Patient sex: F
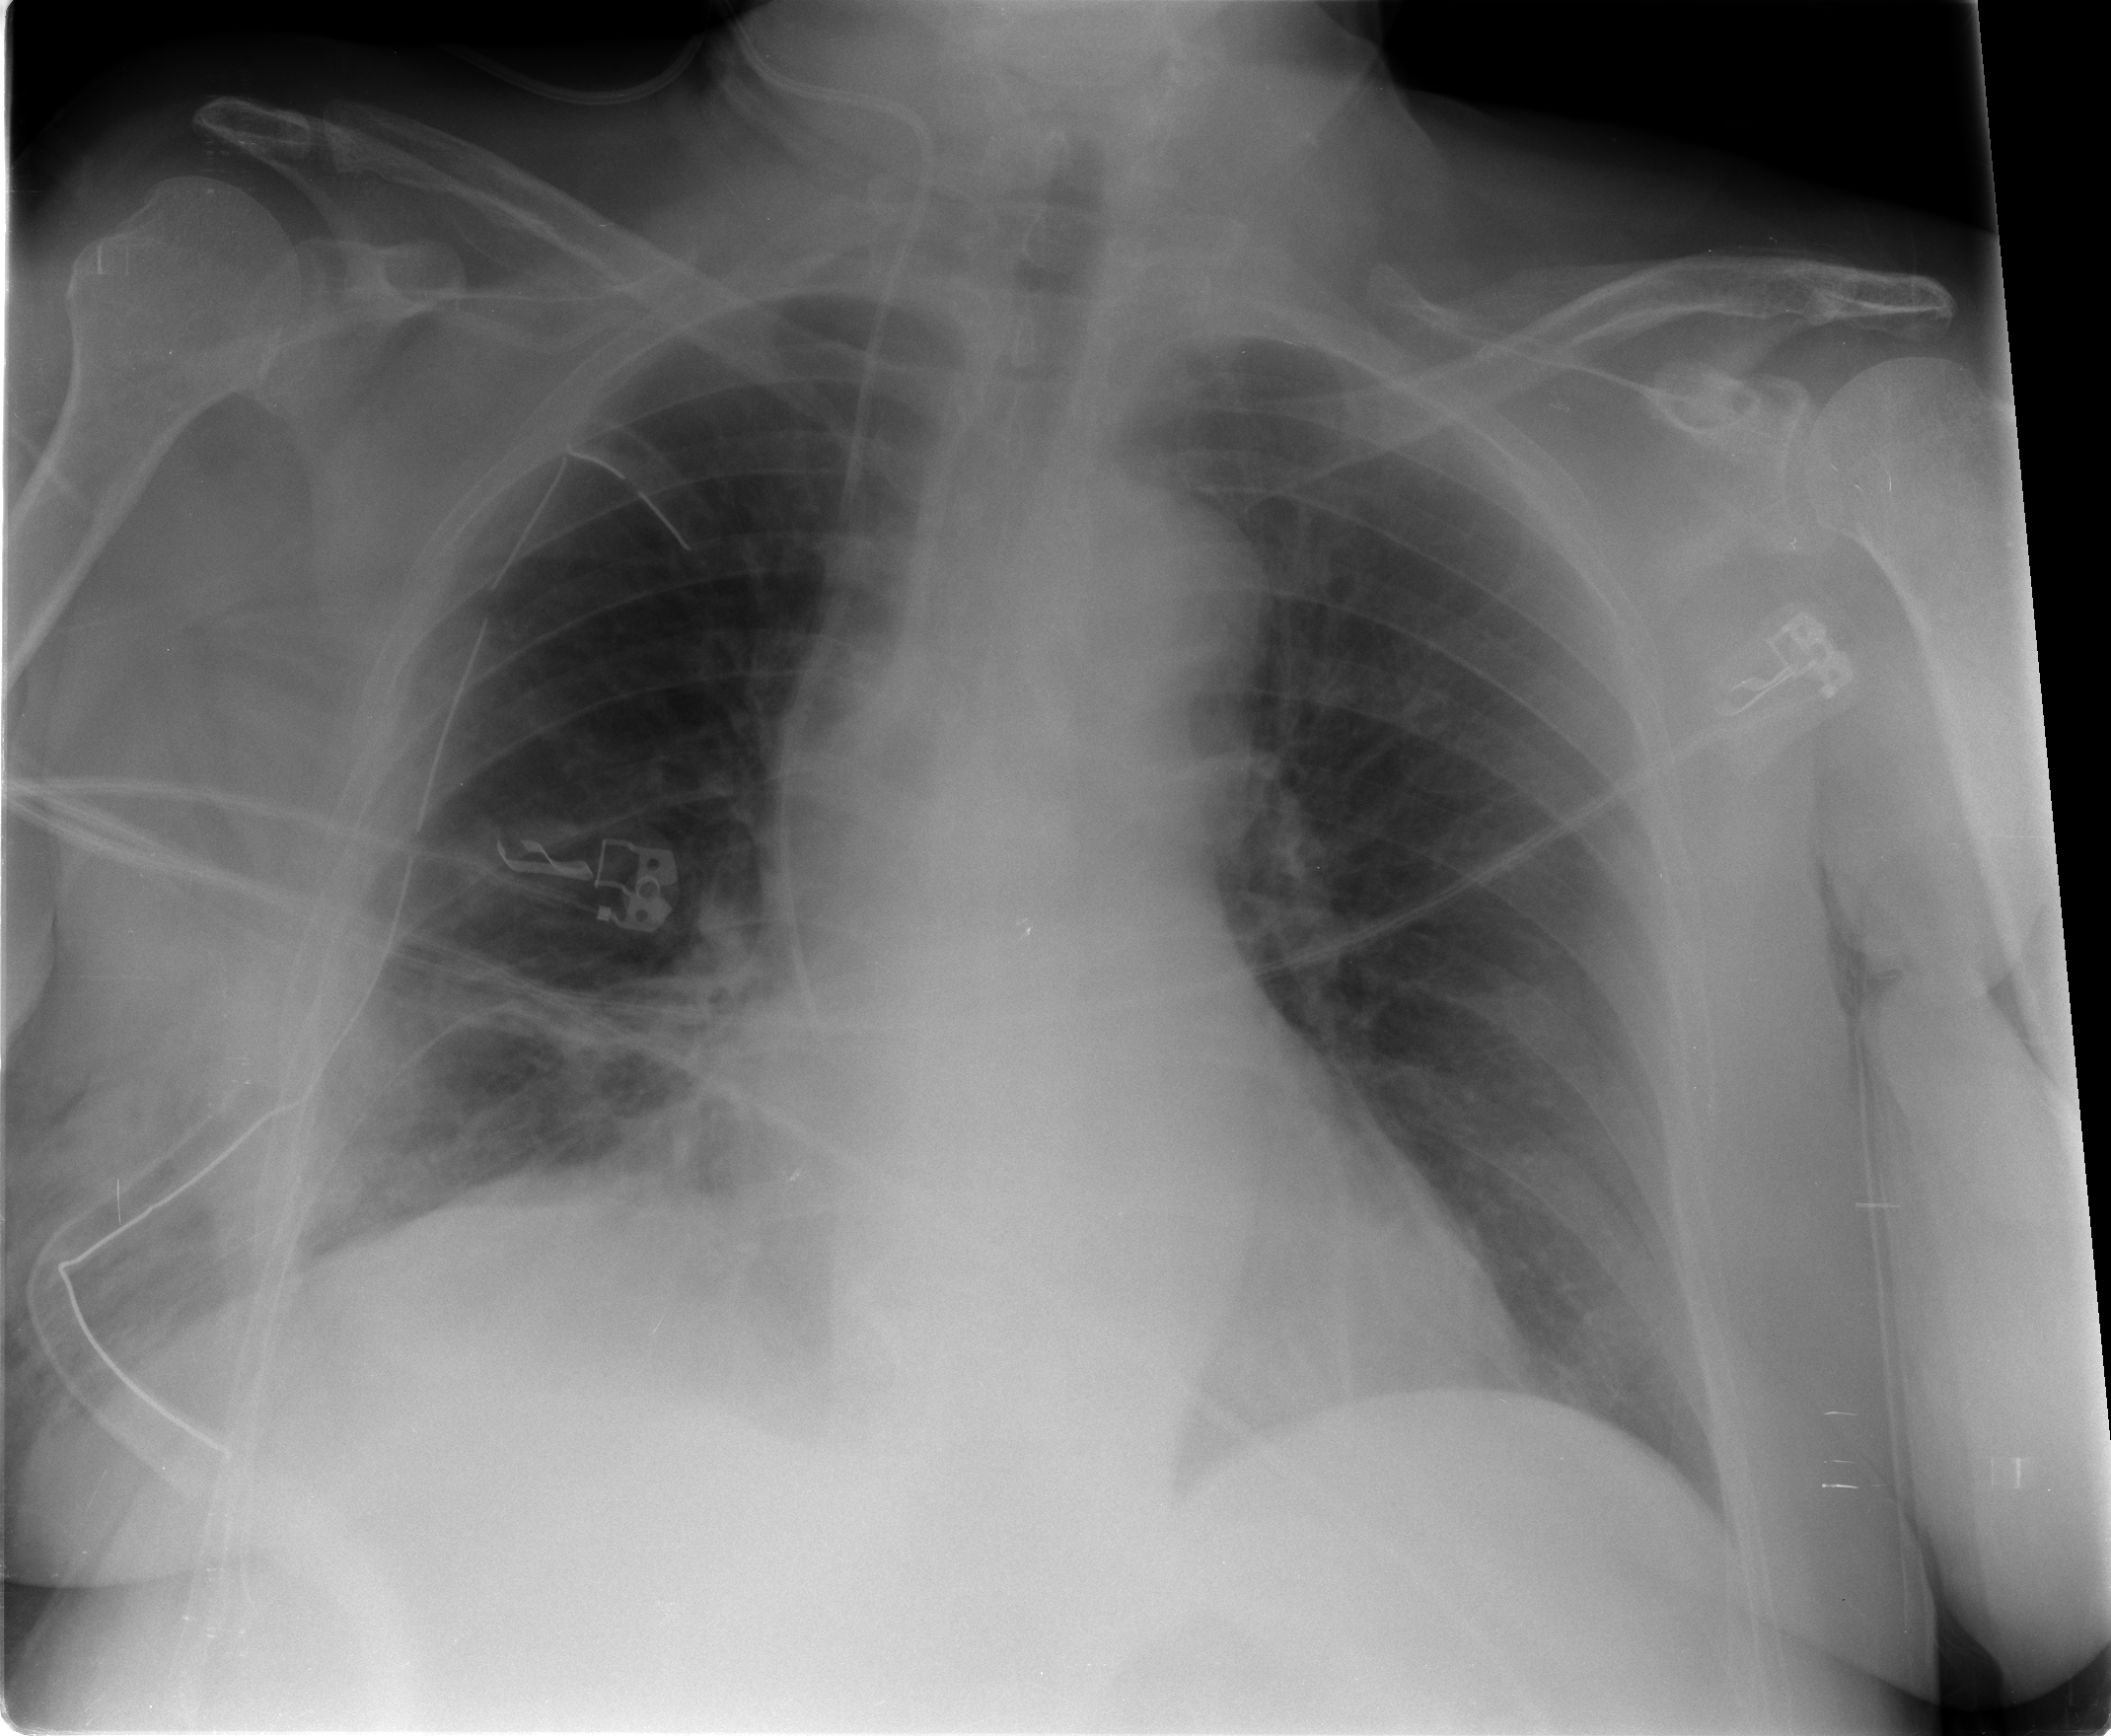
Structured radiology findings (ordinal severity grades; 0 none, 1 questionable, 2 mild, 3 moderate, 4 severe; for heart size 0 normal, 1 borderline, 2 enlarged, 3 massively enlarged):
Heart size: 0
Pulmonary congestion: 0
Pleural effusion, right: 1
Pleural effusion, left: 0
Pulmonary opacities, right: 0
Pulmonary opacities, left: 0
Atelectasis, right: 2
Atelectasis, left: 1